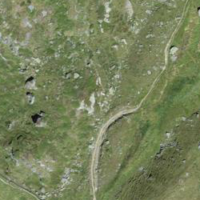
EUNIS habitat code: 26
Species observed at this site:
Rhododendron ferrugineum
Sempervivum montanum
Geum montanum